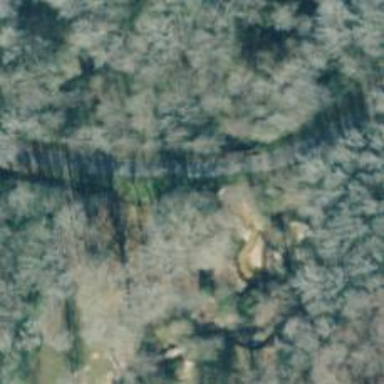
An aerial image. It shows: Culvert tunnel.